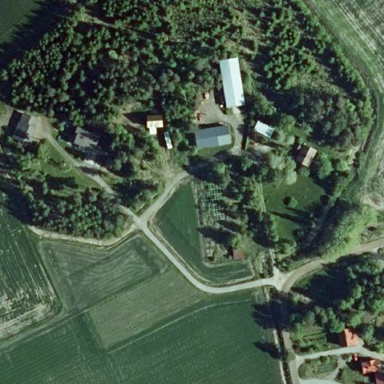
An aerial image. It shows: Farmyard area.